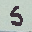
Label: 5